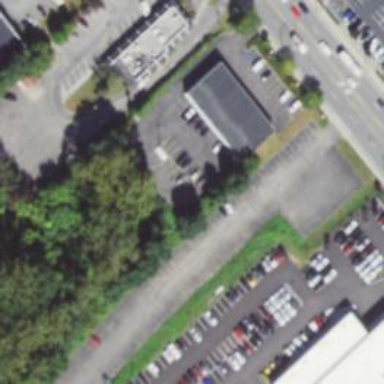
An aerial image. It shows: Parking area with surface.